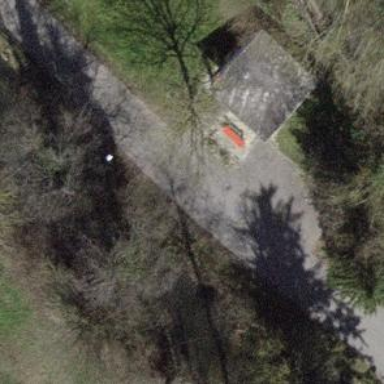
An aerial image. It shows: Red bench.